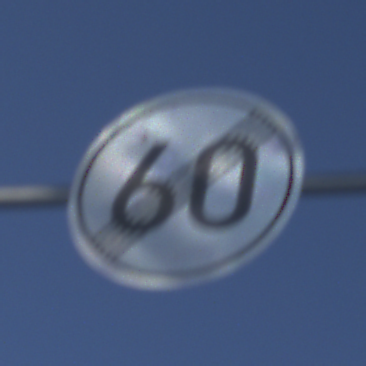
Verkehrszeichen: EndeGeschwindigkeit60
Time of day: MorningAfternoon
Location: Outdoor (Nature)
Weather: PartlyCloudy
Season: NotSpecified
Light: Natural